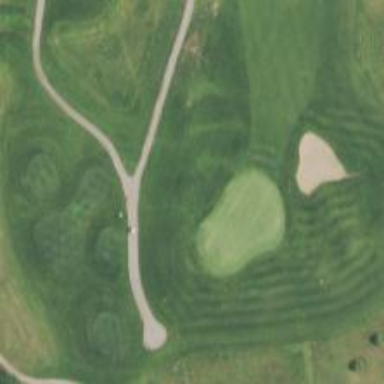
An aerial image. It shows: View of golf hole.